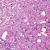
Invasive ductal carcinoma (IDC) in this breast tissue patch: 0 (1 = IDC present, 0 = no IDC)